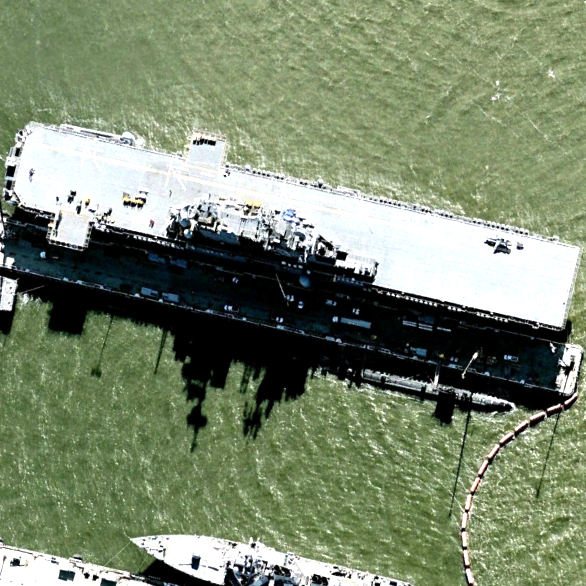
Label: assault